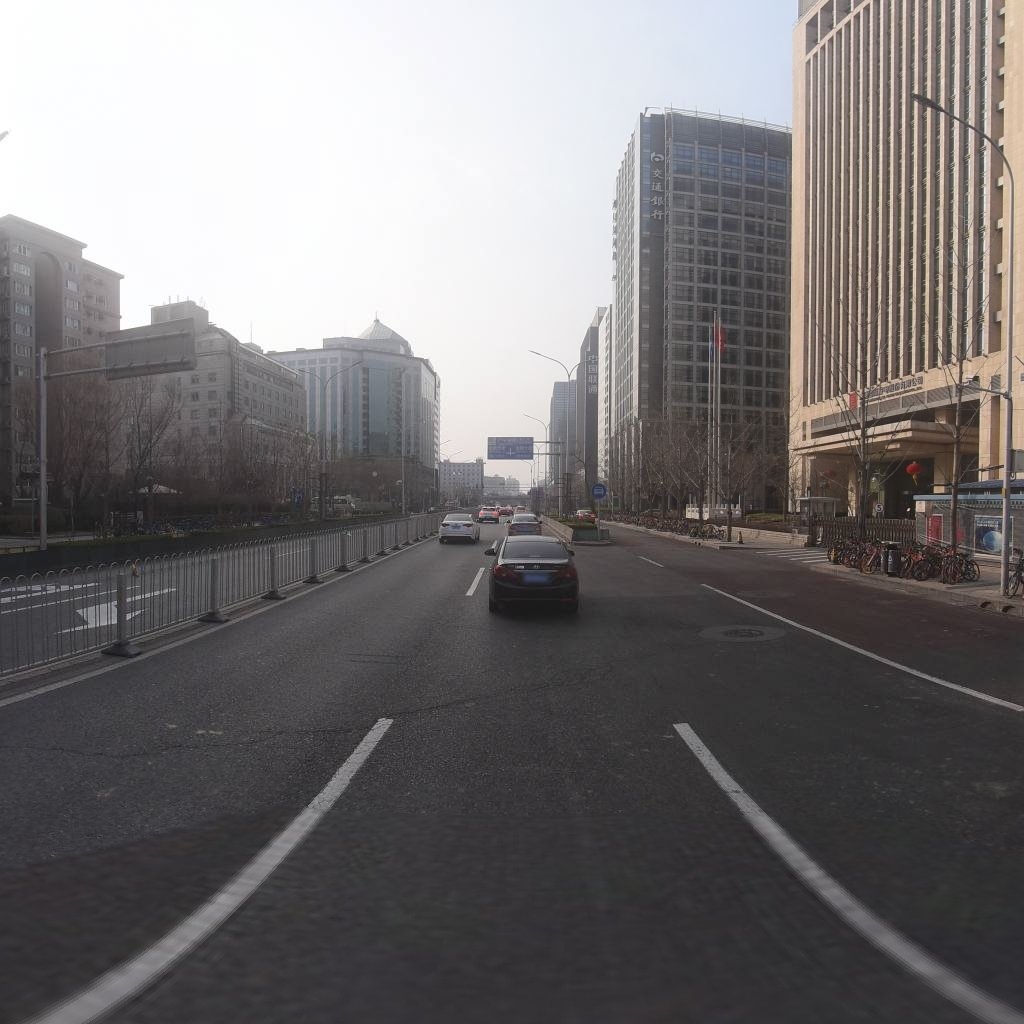
Region: Xicheng
Road damage annotations: transverse crack, manhole cover